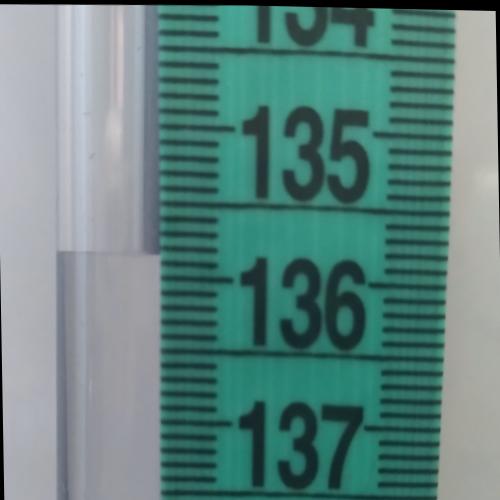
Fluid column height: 135.9 cm